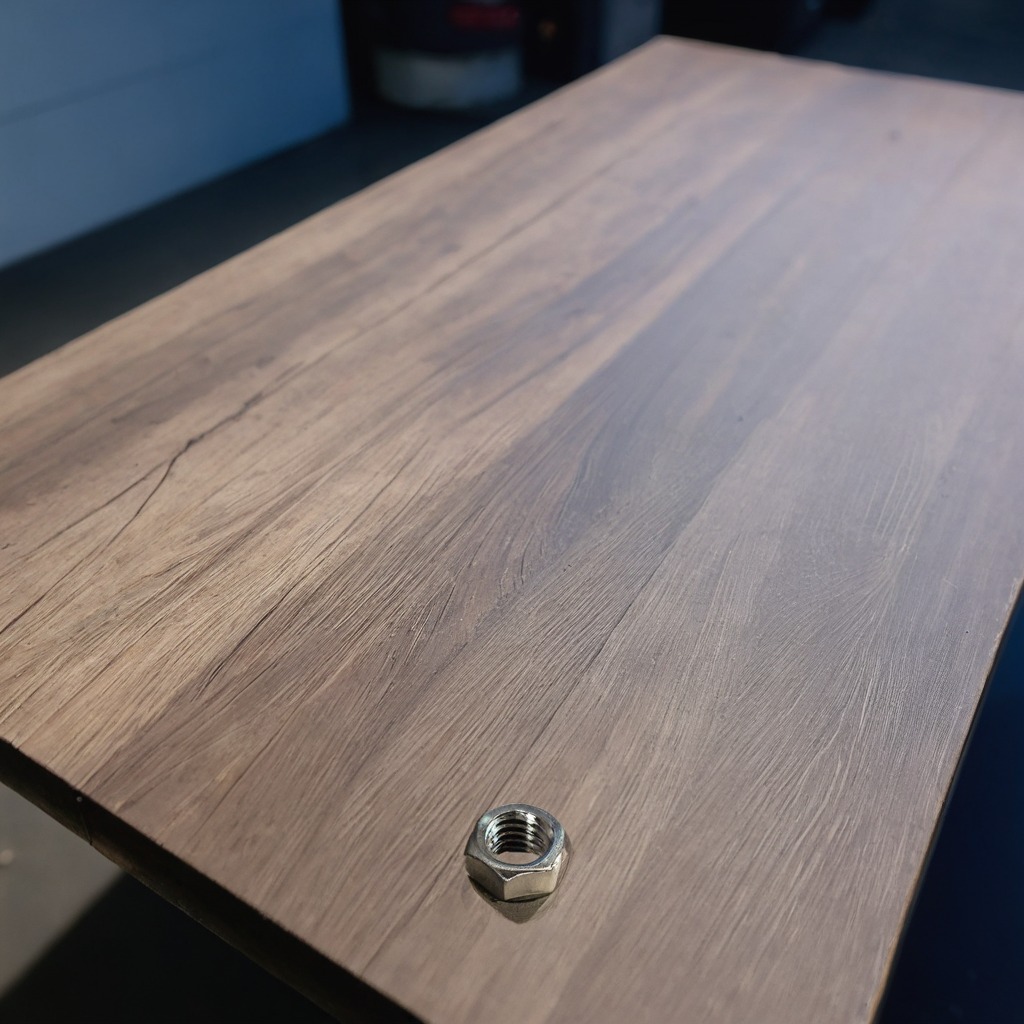
A metal nut is lying on a table with faint burn marks in a small garage at twilight.